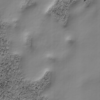
Label: not_dusty